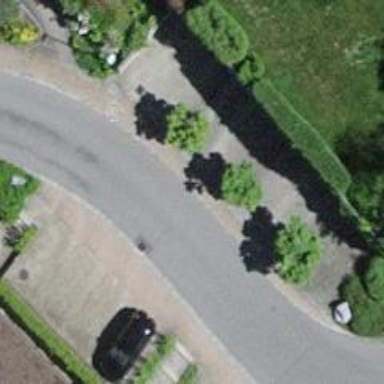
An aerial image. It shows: Post box is visible.